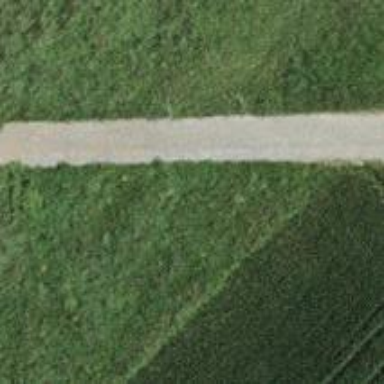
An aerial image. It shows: Well-maintained track road with grade 1 tracktype.